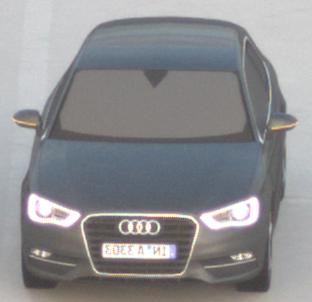
Make: Audi
Model: A3 1.2 TFSI
Detailed model: A3 (8V)
Model produced from: 2013/02
Model produced until: 2014/05
Doors: 3
Color: gray
Road condition: dry road
Daytime: sunrise or sunset
Contrast: medium contrast